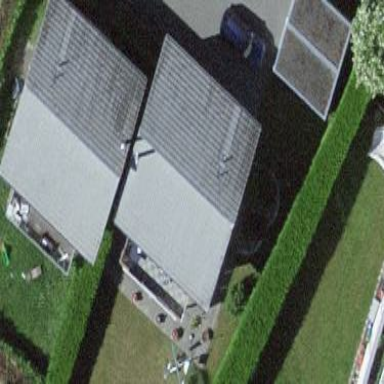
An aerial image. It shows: Residential building with gabled roof.